Question: What do I have to do to use name 'Rowss' in the 'WHERE' clause ?
'''
SELECT TOP 10
ROW_NUMBER() OVER(ORDER BY dp.IdPytanie) AS Rowss,
dp.IdPytanie
,dp.SpecjalnePytanie
FROM dodajtemat_pytanie dp
WHERE
(@RowBegining = 0 OR convert(int,Rowss) >= @RowBegining)
AND (@RowEnd = 0 OR Rowss <= @RowEnd)
'''
Error

This work ->
'''
@RowEnd = 0 OR ROW_NUMBER() OVER(ORDER BY dp.IdPytanie) <= @RowEnd
'''
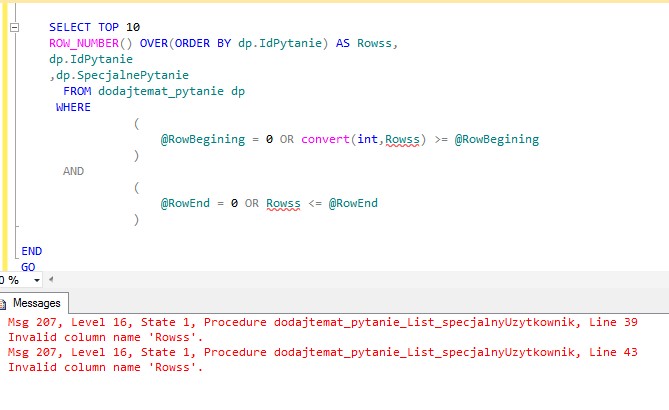
Answer: Use a subquery or a like this:
'''
WITH CTE
AS
(
SELECT
ROW_NUMBER() OVER(ORDER BY dp.IdPytanie) AS Rowss,
dp.IdPytanie,
dp.SpecjalnePytanie
FROM dodajtemat_pytanie dp
)
SELECT *
FROM CTE
WHERE (@RowBegining = 0 OR Rowss >= @RowBegining)
AND (@RowEnd = 0 OR Rowss <= @RowEnd);
'''
The 'WHERE' clause is evaluated before the 'SELECT' statement, so that it doesn't recognize that newly created alias 'Rowss'.
Fore more information about the logical query processing steps in SQL Server, see:
- <URL>